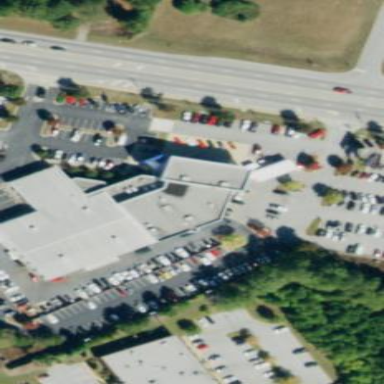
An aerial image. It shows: Car shop building.